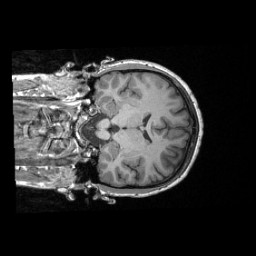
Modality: T1w
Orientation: coronal
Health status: healthy
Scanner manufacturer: siemens
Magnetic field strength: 3 T
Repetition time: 2.3 s
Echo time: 0.00287 s